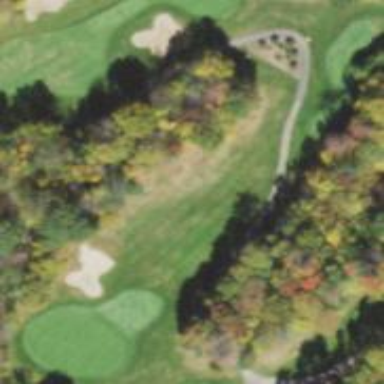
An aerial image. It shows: Grassy area designated as golf fairway.